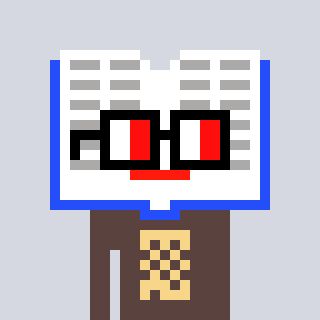
a pixel art character with square glasses with black frames and red eyes, a dictionary-shaped head and a darkbrown-colored body on a cool background